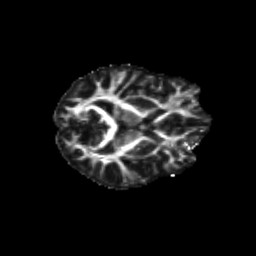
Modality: FA
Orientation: axial
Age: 14
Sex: male
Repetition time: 9.512 s
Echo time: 0.089 s